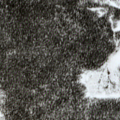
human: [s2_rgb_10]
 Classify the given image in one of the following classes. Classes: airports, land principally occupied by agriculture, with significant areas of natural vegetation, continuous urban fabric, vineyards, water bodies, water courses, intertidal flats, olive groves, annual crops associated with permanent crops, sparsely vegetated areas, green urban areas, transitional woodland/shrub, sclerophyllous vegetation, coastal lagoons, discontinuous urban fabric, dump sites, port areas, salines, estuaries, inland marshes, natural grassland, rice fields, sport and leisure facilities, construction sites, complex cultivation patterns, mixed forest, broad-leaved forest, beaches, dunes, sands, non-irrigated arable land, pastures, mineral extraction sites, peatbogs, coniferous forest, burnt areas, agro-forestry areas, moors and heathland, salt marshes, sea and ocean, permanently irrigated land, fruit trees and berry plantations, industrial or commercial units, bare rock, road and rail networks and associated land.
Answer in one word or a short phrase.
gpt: coniferous forest, peatbogs